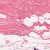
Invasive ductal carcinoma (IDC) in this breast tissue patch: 0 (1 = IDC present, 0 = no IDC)